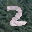
Label: 2